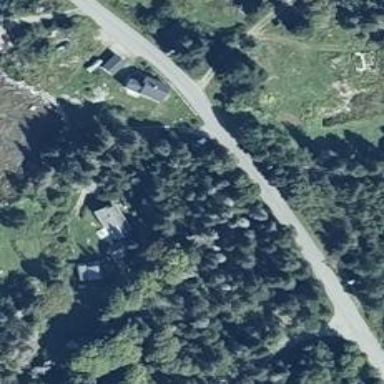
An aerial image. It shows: Residential road.